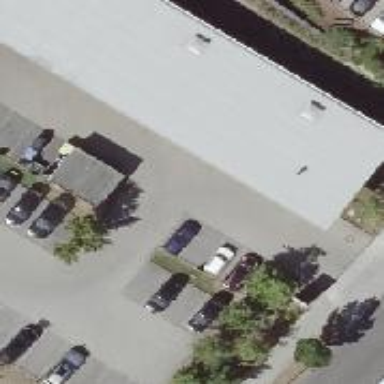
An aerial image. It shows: Parking aisle designated as service road.